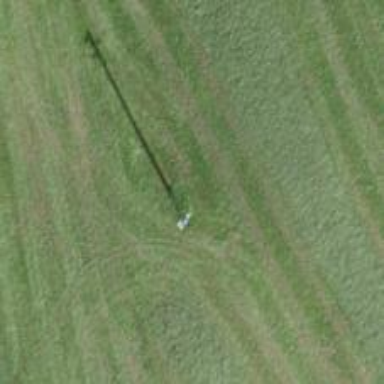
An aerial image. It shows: Minor power line.